Question: I have a problem with migrations in a Laravel 5.6.
This is a problem:

My code in a Laravel:
'''
use Illuminate\Support\Facades\Schema;
use Illuminate\Database\Schema\Blueprint;
use Illuminate\Database\Migrations\Migration;
class CreateCompaniesTable extends Migration
{
/**
* Run the migrations.
*
* @return void
*/
public function up()
{
Schema::create('companies', function (Blueprint $table) {
$table->increments('id');
$table->string('name');
$table->integer('user_id');
$table->foreign('user_id')->references('id')->on('users');
$table->timestamps();
});
}
/**
* Reverse the migrations.
*
* @return void
*/
public function down()
{
Schema::dropIfExists('companies');
}
}
'''
What i need to do?
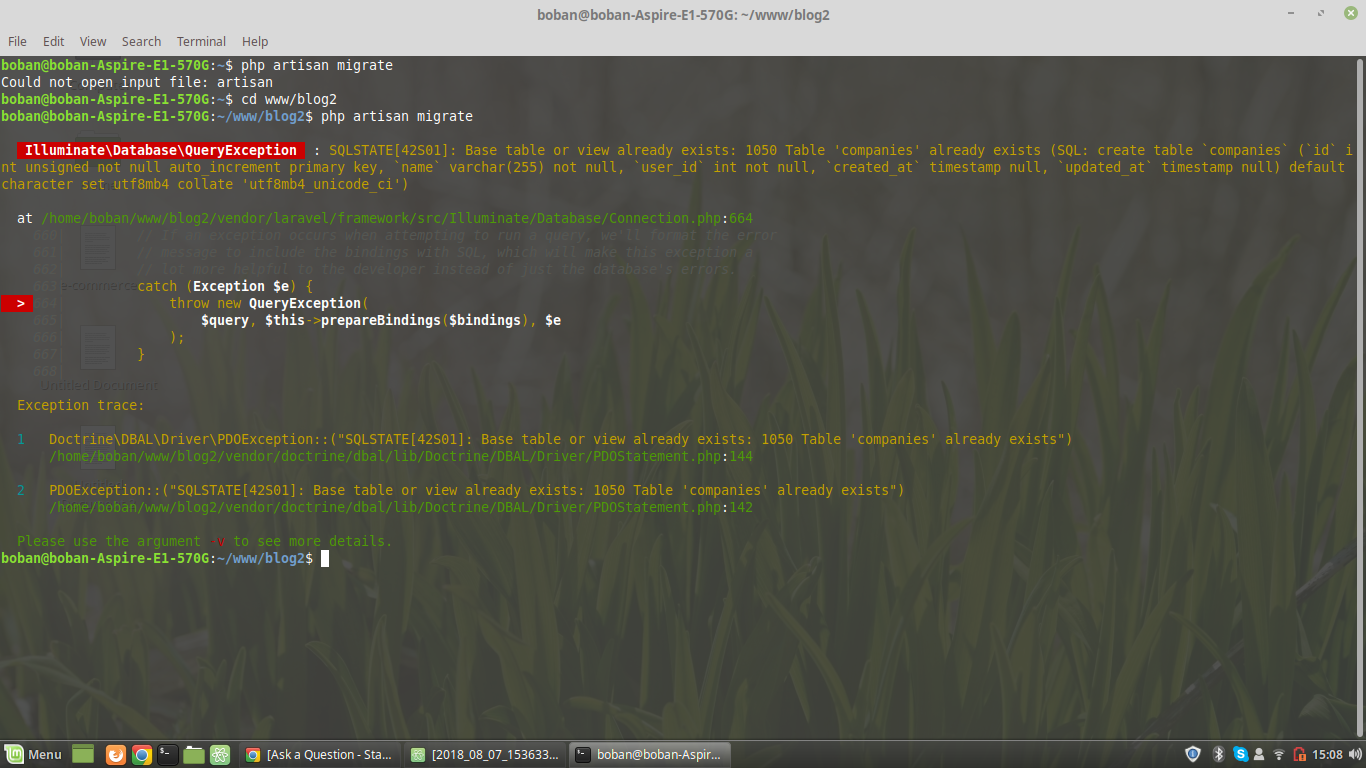
Answer: As shown in the error message "companies" table already exist.
you can use following commands to resolve it.
php artisan migrate:rollback
php artisan migrate:reset
please refer the laravel documentation for more details.